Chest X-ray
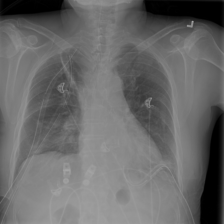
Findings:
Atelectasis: negative
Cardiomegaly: negative
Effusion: negative
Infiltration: negative
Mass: negative
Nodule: negative
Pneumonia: negative
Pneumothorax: negative
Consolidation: negative
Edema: negative
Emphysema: negative
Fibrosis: negative
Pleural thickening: negative
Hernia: negative